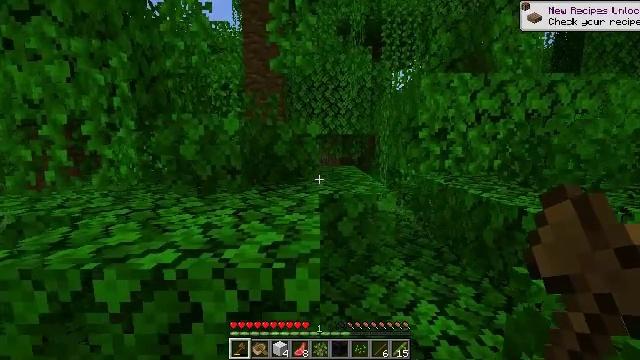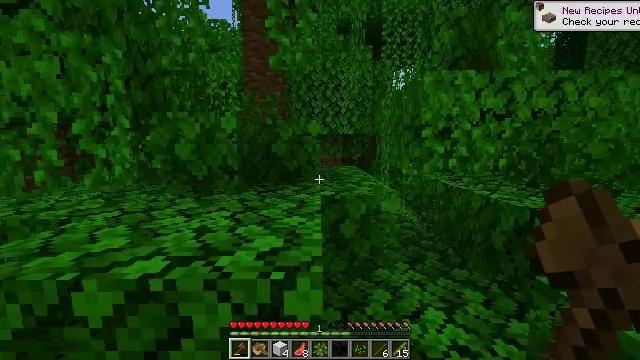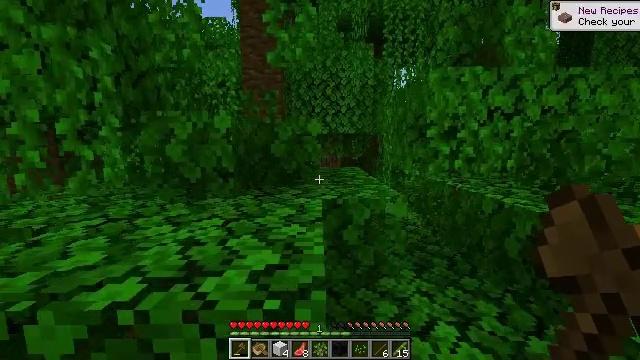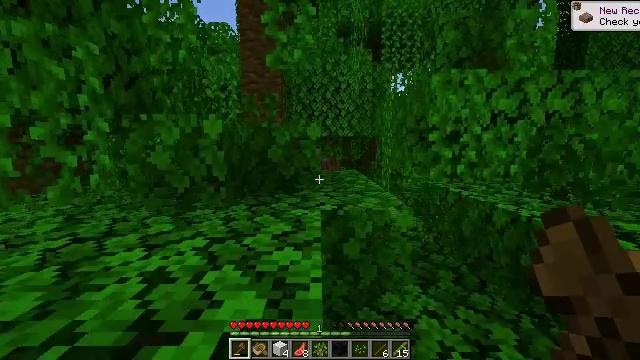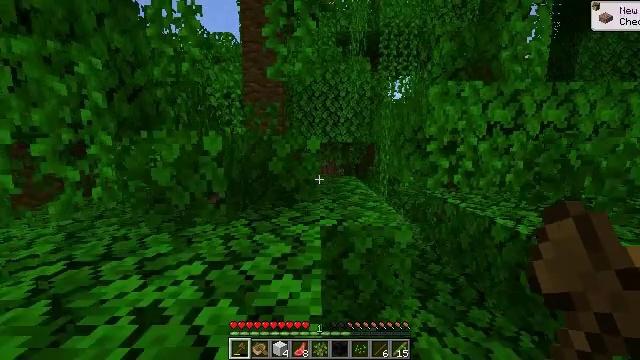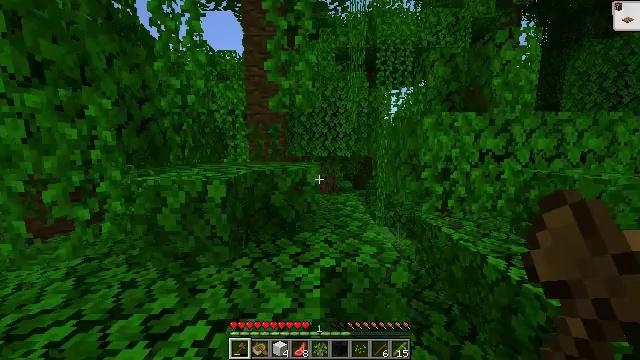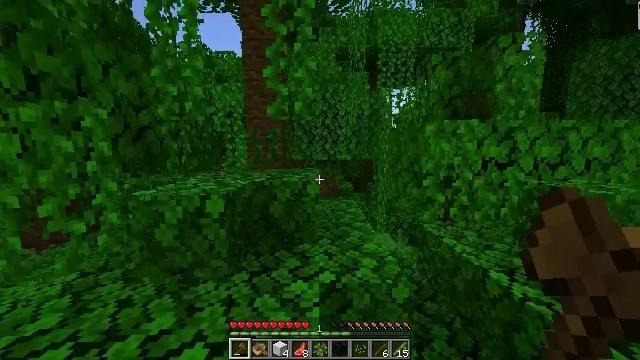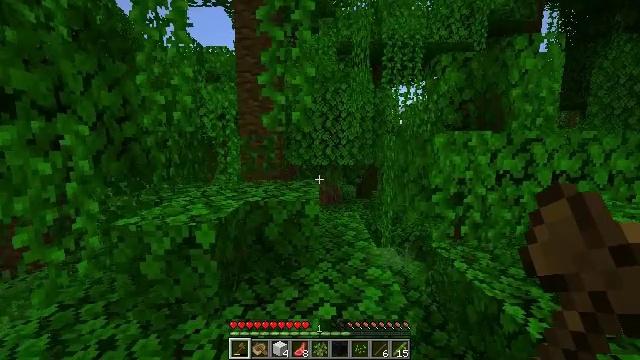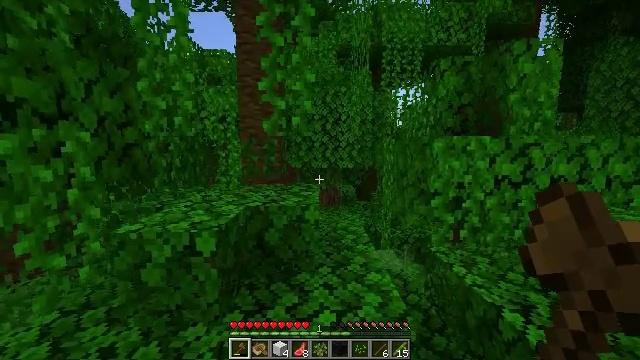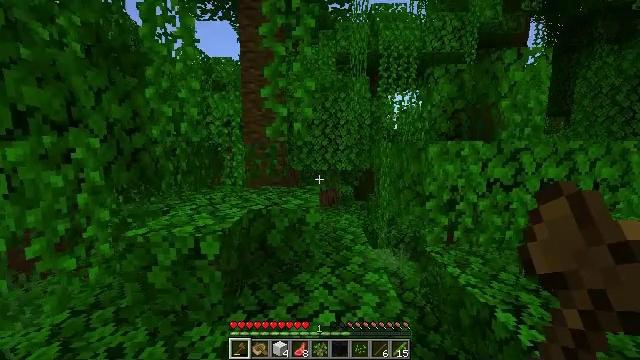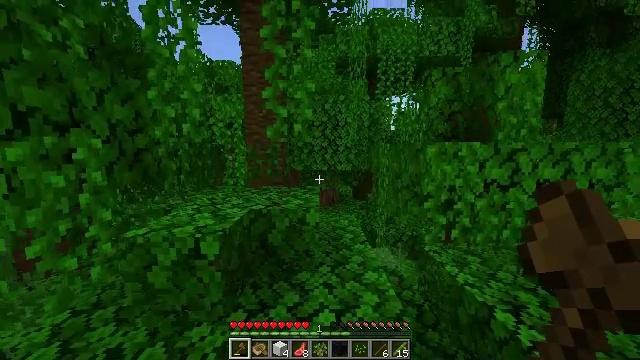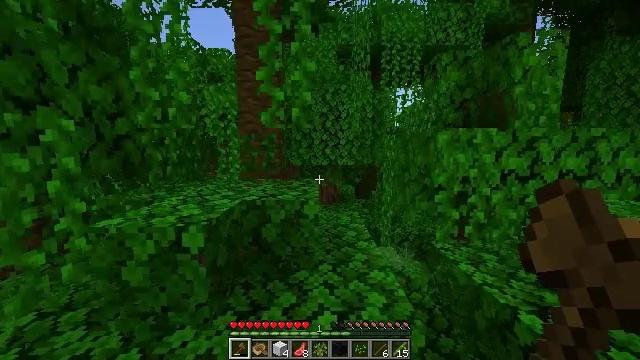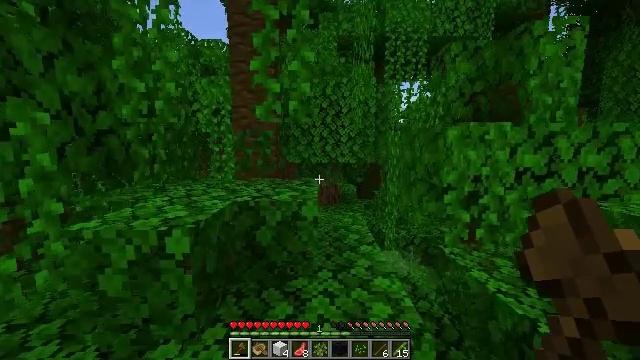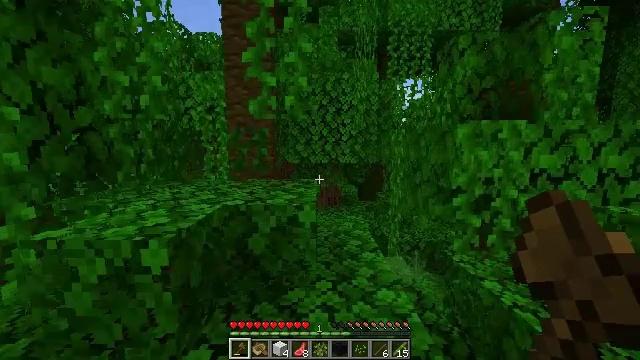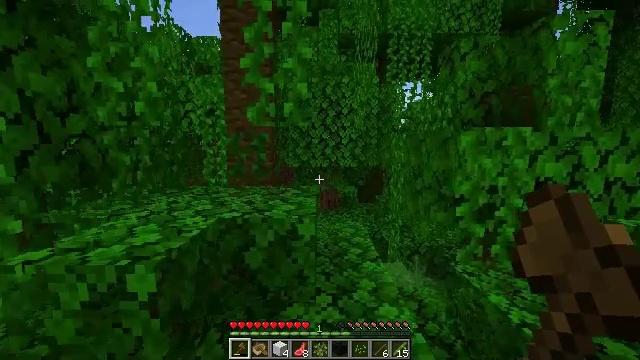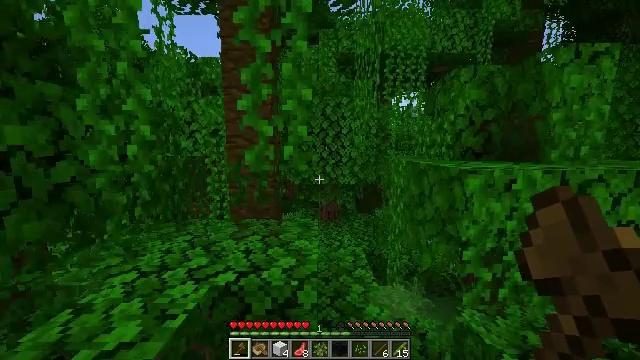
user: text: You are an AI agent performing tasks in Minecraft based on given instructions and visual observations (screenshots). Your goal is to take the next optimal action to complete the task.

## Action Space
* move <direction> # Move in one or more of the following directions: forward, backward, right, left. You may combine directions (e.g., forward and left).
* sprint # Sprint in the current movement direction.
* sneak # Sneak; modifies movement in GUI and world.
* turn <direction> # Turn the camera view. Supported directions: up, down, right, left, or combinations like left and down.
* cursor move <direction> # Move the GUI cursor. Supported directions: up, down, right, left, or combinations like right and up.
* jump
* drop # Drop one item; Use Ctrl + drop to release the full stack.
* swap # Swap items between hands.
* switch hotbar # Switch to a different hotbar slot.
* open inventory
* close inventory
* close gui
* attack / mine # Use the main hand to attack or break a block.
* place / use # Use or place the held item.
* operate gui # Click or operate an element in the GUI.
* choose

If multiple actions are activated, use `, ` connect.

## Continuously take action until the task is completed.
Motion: motion action
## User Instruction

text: Collect cocoa beans.
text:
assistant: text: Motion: move forward
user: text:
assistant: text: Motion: move forward, sprint
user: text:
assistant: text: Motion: move forward, sprint
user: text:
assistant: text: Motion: move forward, sprint, jump
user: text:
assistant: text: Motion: move forward, sprint, jump
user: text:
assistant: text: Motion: move forward, jump
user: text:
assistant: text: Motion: move forward
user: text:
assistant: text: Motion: move forward
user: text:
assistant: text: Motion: move forward
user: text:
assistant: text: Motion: move forward
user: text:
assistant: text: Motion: move forward
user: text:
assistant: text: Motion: move forward
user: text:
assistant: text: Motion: move forward
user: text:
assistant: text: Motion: move forward, jump
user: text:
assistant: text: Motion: move forward, jump
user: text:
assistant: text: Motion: move forward, jump
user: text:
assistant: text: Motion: move forward, jump
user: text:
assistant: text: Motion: move forward
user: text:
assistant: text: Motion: move forward
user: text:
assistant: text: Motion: move forward, turn right, jump
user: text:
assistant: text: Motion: move forward, jump
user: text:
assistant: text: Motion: move forward, turn right and down
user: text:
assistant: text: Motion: move forward, turn right
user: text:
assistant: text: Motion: move forward
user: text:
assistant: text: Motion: move forward and move right
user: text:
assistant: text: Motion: move forward and move right
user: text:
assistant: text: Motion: move forward and move right
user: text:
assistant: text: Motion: move forward
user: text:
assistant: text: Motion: move forward
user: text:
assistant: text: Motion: move forward